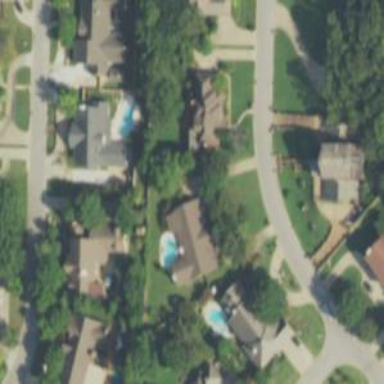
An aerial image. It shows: Neighborhood.